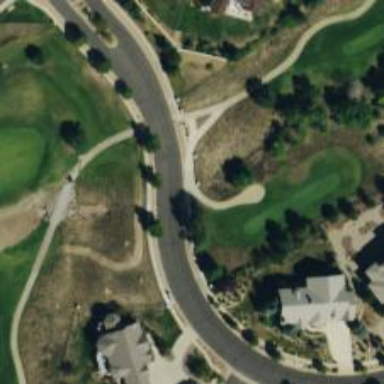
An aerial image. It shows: Golf cart path.